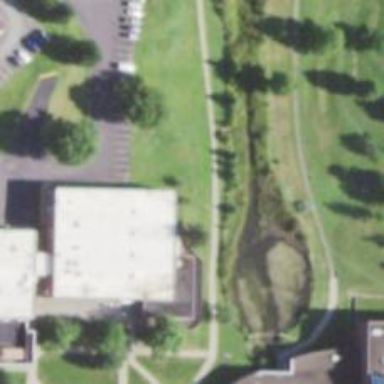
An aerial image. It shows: Disc golf basket.